Interaction volume radius: 5 \u00c5
Interaction volume height: 15 \u00c5
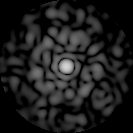
Disorder parameter: 0.8021